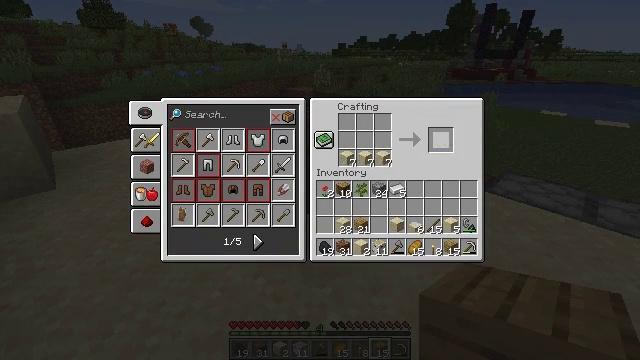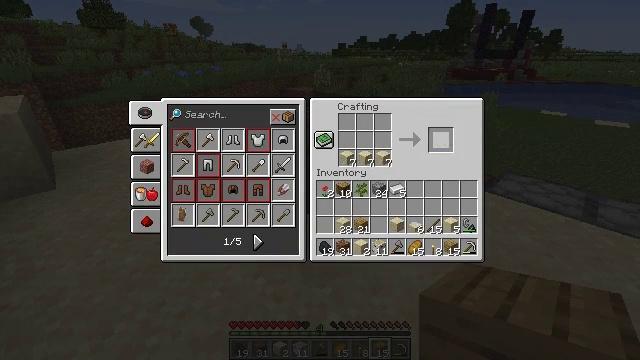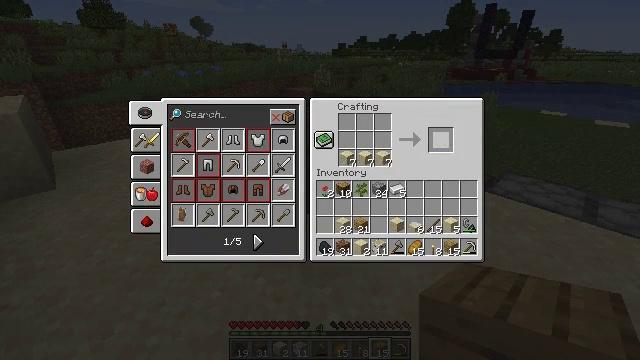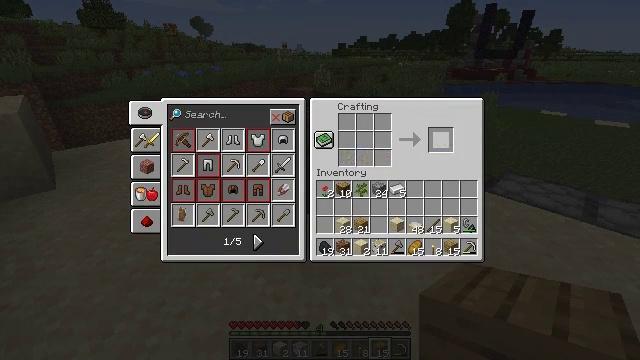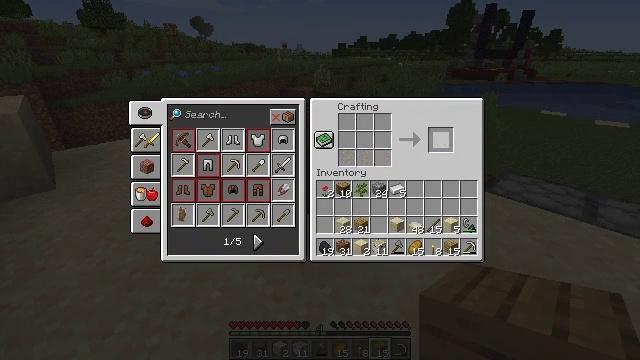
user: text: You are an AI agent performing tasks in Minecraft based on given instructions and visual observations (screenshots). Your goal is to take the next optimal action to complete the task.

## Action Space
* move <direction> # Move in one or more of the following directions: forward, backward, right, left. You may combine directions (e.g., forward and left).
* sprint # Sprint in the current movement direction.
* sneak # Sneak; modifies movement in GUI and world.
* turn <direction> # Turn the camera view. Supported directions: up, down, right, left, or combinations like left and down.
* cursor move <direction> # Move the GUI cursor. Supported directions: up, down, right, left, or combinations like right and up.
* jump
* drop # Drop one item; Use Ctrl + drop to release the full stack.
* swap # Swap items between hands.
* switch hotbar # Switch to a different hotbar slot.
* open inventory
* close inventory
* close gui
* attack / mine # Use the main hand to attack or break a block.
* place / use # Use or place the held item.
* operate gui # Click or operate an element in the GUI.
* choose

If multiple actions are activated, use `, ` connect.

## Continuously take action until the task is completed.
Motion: motion action
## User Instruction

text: Combine sandstone blocks to create a sandstone slab.
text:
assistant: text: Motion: sneak, operate gui
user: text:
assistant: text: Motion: sneak
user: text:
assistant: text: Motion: sneak
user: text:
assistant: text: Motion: sneak
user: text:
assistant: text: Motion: sneak